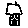
Label: house